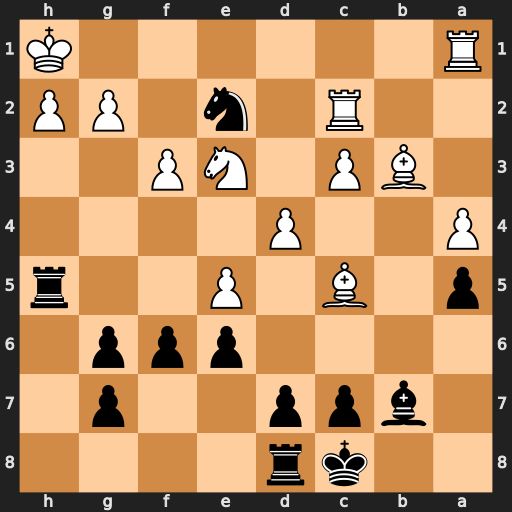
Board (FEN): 2kr4/1bpp2p1/4ppp1/p1B1P2r/P2P4/1BP1NP2/2R1n1PP/R6K
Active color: b
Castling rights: -
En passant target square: -
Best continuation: Rxh2+ Kxh2 Rh8#